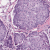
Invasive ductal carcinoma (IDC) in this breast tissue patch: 1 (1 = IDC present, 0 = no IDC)